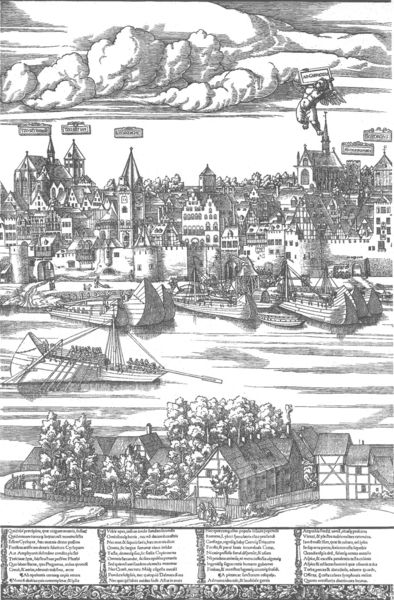
Titel: Colonia, O Felix Agrippina Nobilis Romanorum Colonia
Künstler: Anton Woensam von Worms
Institution: Köln, Stadtmuseum
Schlagwörter: baum, himmel, wasser, wolken, bäume, fluss, stadt, grau, schwarz, skizze, weiss, zeichnung, haus, wolke, häuser, kirche, boot, boote, ruder, turm, engel, schiff, schiffe, schrift, wellen, ansicht, dorf, dächer, mauer, hafen, ruderboot, ruderer, schild, türme, druck, stich, text, gehöft, stadtmauer, ruderschiff